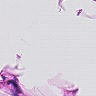
Metastatic tissue present: no